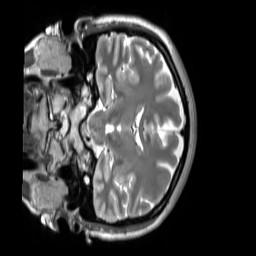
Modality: T2w
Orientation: coronal
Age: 35
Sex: female
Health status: ill
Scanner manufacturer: siemens
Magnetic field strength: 3 T
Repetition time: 2.8 s
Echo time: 0.326 s